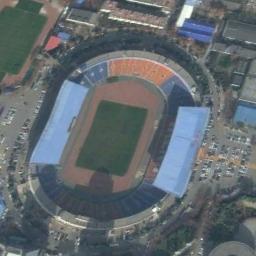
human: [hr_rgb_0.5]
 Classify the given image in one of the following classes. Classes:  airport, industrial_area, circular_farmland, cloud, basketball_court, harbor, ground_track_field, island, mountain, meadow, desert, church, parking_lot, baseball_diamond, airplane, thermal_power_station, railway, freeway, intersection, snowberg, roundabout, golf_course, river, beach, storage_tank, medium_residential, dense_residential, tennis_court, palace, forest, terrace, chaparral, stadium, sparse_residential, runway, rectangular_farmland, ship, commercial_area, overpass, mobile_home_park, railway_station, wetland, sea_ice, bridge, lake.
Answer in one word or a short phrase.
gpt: stadium